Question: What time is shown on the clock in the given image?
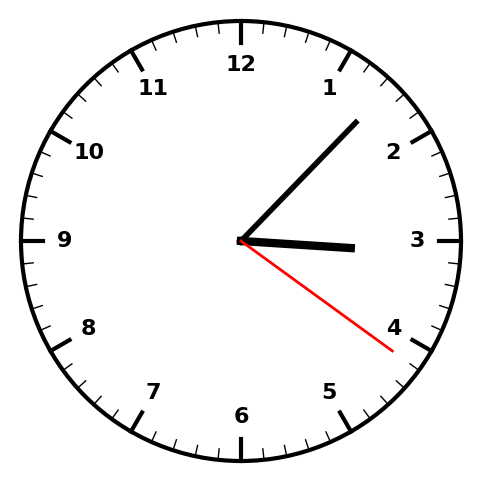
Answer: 03:07:21